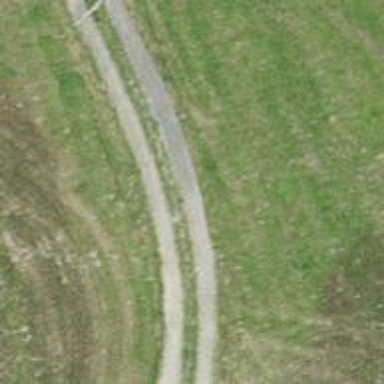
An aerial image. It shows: Track road with concrete lanes of grade1 quality.